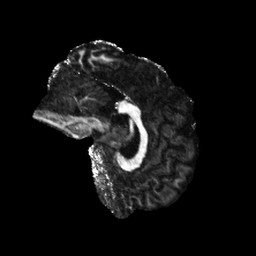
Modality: FA
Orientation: sagittal
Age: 27
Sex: male
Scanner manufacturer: siemens
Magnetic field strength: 6.98 T
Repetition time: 7.08 s
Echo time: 0.0756 s